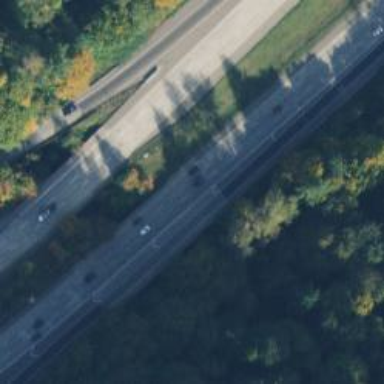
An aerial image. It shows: Motorway bridge.